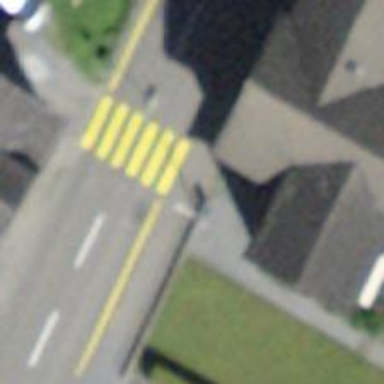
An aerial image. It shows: Uncontrolled crossing on the road.